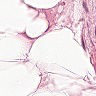
Metastatic tissue present: no